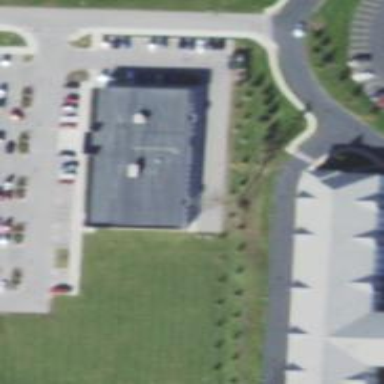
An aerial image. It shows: Healthcare clinic is depicted in the image.